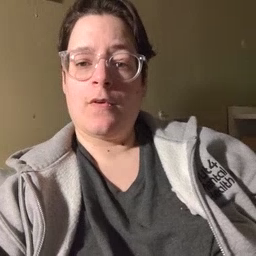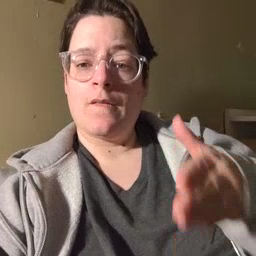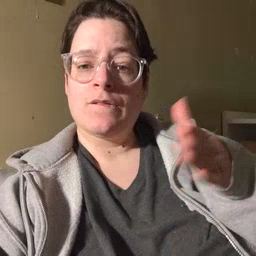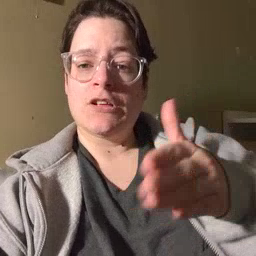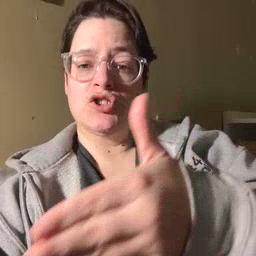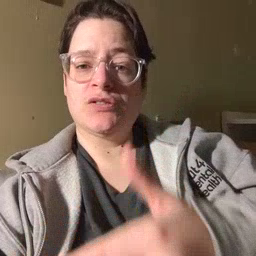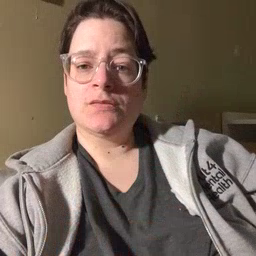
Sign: fish